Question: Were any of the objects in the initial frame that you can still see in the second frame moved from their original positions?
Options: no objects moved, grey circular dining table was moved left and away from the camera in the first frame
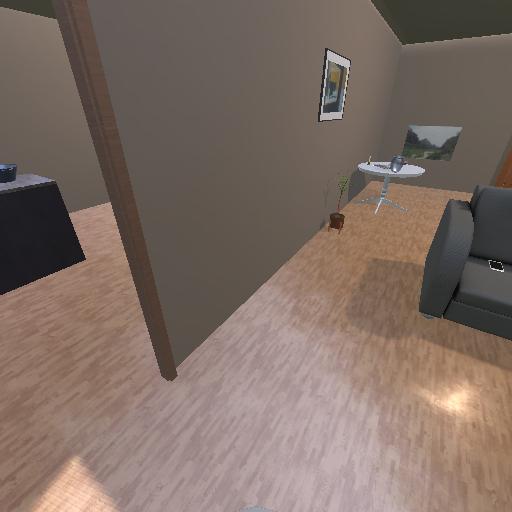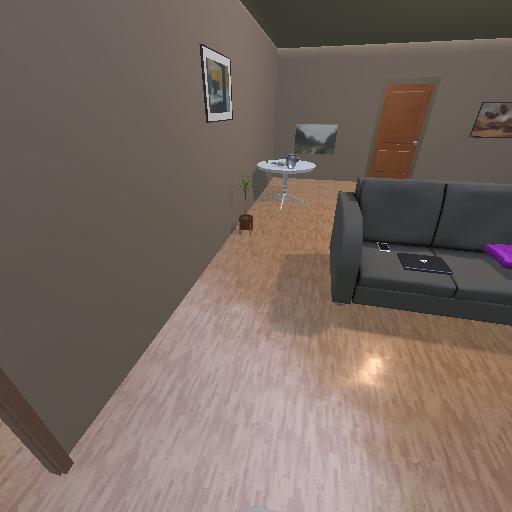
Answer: no objects moved